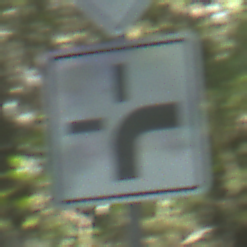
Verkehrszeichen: VerlaufVorfahrtsstrasse3
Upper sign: Vorfahrtsstrasse
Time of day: Midday
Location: Outdoor (Nature)
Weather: Clear
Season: NotSpecified
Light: Natural